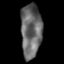
Tissue: lung
Cell type: Fibroblasts
Senescence score: 0.2156
Nuclear area (px): 1098
Mean DAPI intensity: 104.126